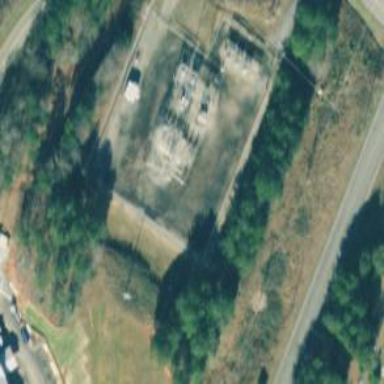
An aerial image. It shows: Power tower.